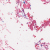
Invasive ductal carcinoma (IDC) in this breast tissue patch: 0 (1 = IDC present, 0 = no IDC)